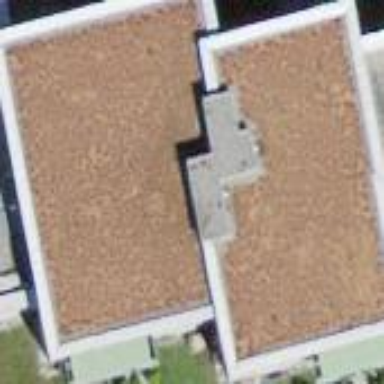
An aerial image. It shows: Part of building.